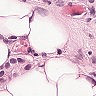
Metastatic tissue present: yes